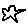
Label: star